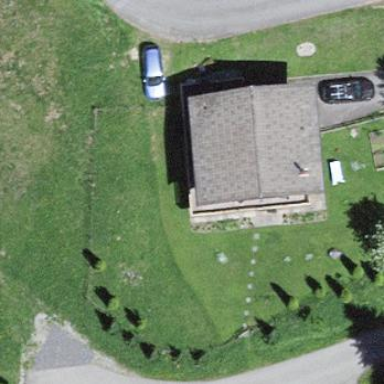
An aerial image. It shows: Simple and straightforward house.